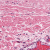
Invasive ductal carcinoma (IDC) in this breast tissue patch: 0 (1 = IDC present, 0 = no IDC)